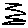
Label: zigzag